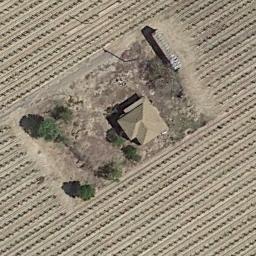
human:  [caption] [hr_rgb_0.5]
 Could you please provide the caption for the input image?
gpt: A path leads to these two houses which are surrounded by lawn with trees and pathways .

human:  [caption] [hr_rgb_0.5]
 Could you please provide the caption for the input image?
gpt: The sparse residential is on the bare land next to the farmland .

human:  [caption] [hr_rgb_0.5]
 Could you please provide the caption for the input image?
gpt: There are two buildings of different shapes and sizes in the sparse residential .

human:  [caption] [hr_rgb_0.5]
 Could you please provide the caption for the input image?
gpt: There are several houses of different sizes in sparse residential areas surrounded by farmland .

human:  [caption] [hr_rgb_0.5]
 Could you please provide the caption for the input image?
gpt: A sparse residential area with a yellow building beside the yellow farmlands .